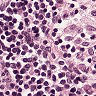
Metastatic tissue present: no